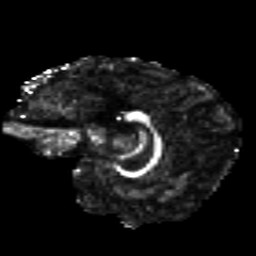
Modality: FA
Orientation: sagittal
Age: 28
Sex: female
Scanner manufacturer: siemens
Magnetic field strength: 3 T
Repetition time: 8.8 s
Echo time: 0.085 s